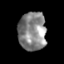
Tissue: skin
Cell type: Epithelial cells
Senescence score: 0.2384
Nuclear area (px): 1045
Mean DAPI intensity: 135.759